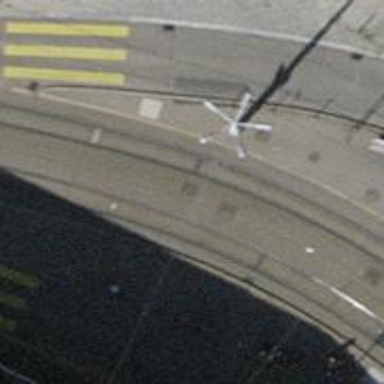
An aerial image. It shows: Tram stop with stop position for public transport.